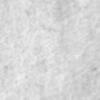
Label: no_change